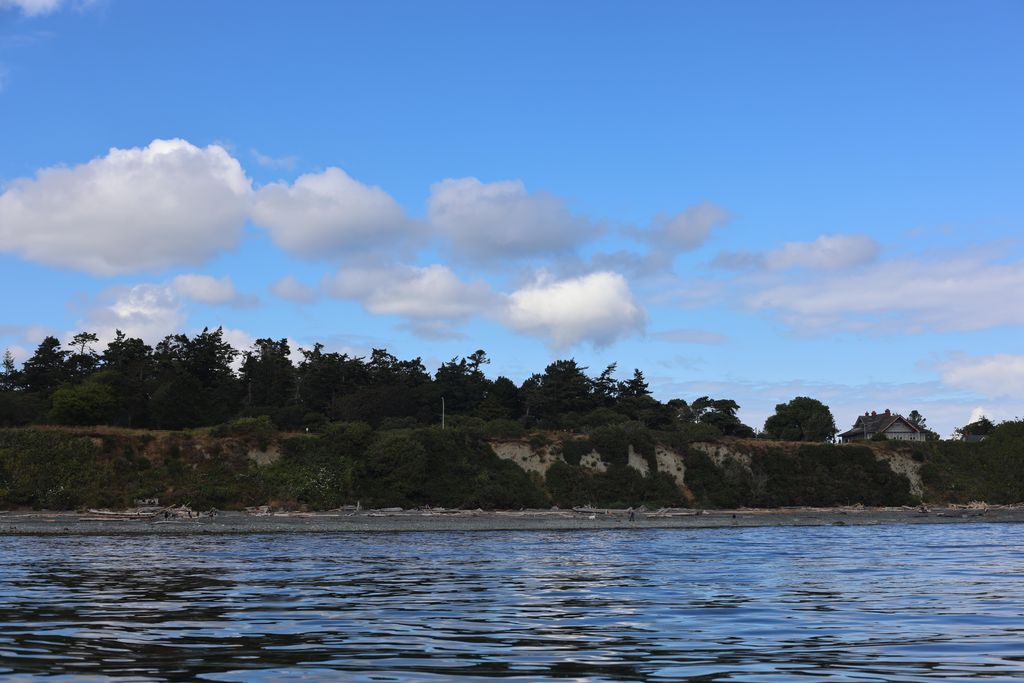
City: victoria